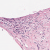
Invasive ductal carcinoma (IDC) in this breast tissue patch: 0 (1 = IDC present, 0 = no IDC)